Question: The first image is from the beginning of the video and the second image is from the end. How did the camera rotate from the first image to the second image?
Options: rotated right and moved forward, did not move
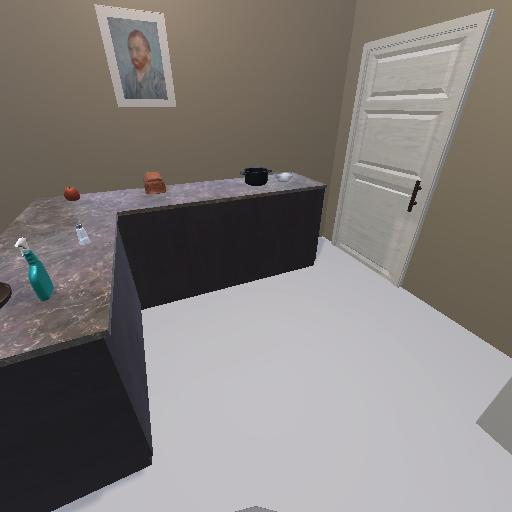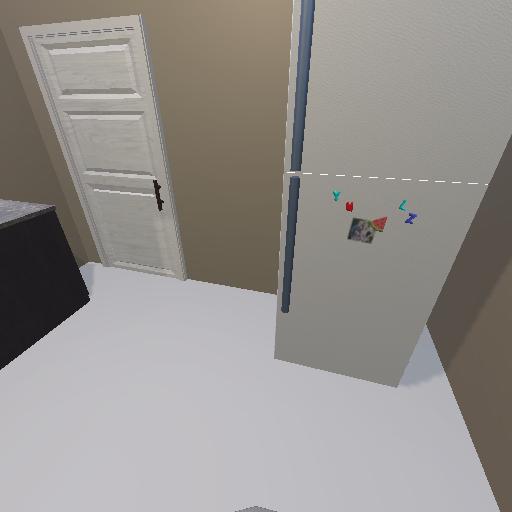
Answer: rotated right and moved forward